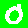
Digit: 0